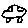
Label: car